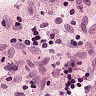
Metastatic tissue present: no